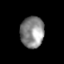
Tissue: lung
Cell type: Epithelial cells
Senescence score: 0.2057
Nuclear area (px): 719
Mean DAPI intensity: 138.396